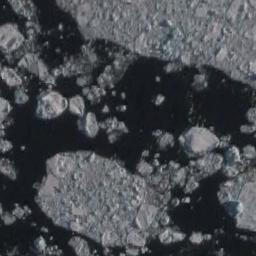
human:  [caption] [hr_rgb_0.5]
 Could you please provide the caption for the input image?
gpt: Sea ice is surrounded by water .

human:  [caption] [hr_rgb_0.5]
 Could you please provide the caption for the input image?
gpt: Several large ice cubes of various sizes and surrounding small pieces of ice float on the deep blue sea .

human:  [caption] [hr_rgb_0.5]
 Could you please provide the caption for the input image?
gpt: A lot of small pieces of sea ice floats between two large pieces of sea ice .

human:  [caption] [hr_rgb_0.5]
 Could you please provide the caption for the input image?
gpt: There is a big ice and many small ice on the dark blue sea .

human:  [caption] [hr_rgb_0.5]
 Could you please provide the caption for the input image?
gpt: There are many pieces of sea ice .